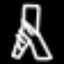
Label: The Eiffel Tower